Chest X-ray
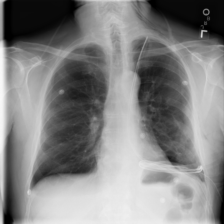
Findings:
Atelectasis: negative
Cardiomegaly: negative
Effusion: negative
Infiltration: negative
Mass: negative
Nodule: negative
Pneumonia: negative
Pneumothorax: negative
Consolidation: negative
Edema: negative
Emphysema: positive
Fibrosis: negative
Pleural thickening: negative
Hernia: negative